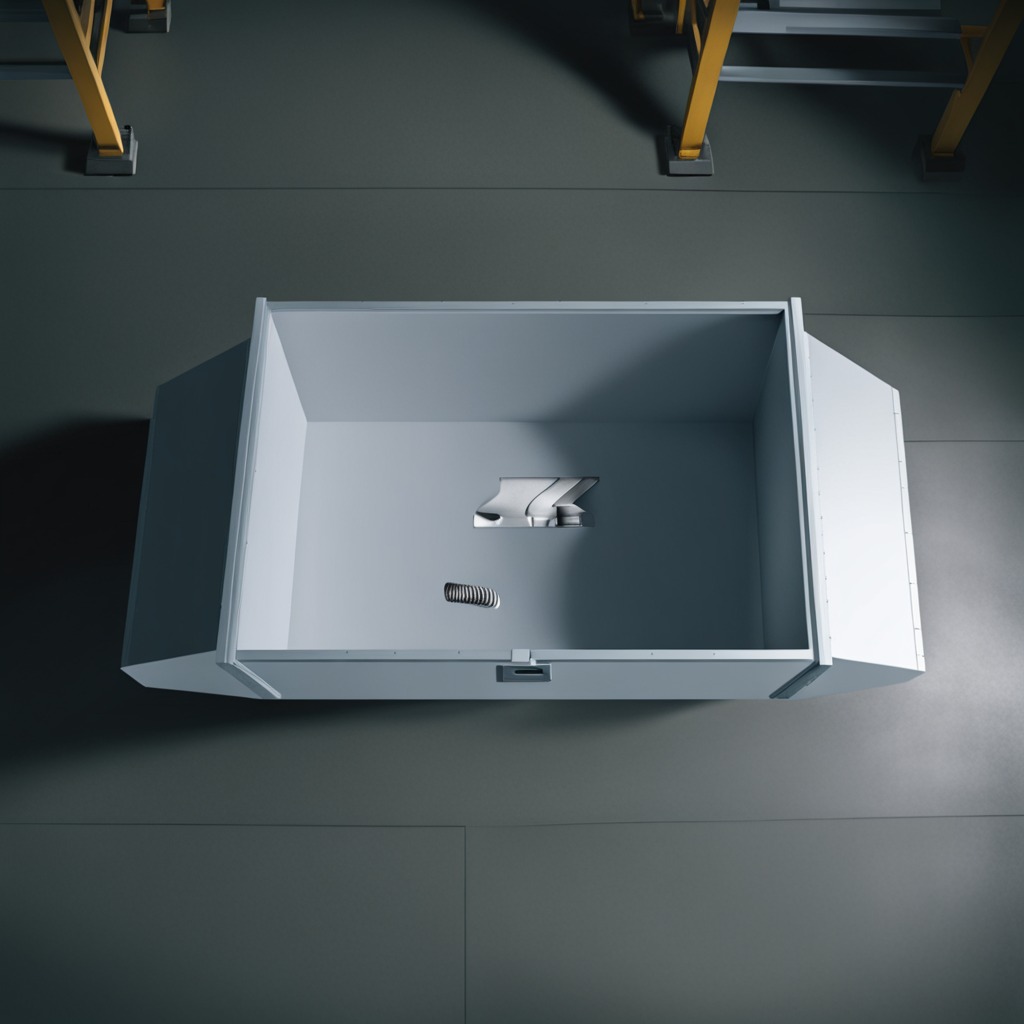
A coiled metal spring is lying on the toolbox surface in an airplane hangar workshop.